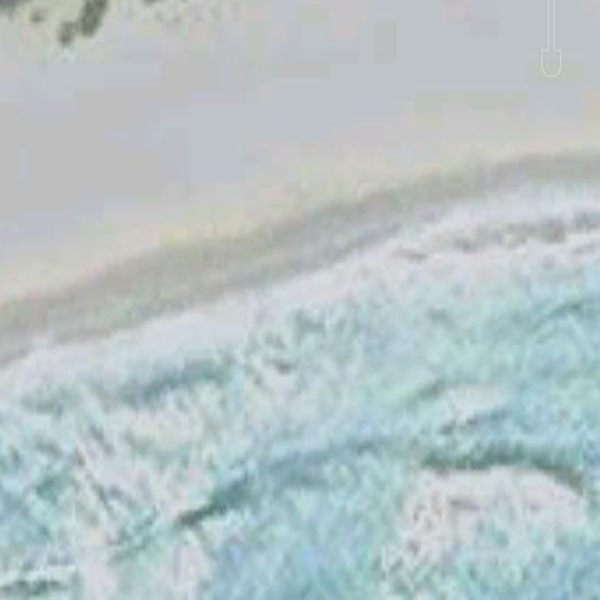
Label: Beach